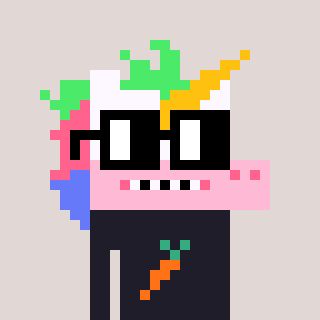
a pixel art character with square black glasses, a unicorn-shaped head and a grayscale-colored body on a warm background